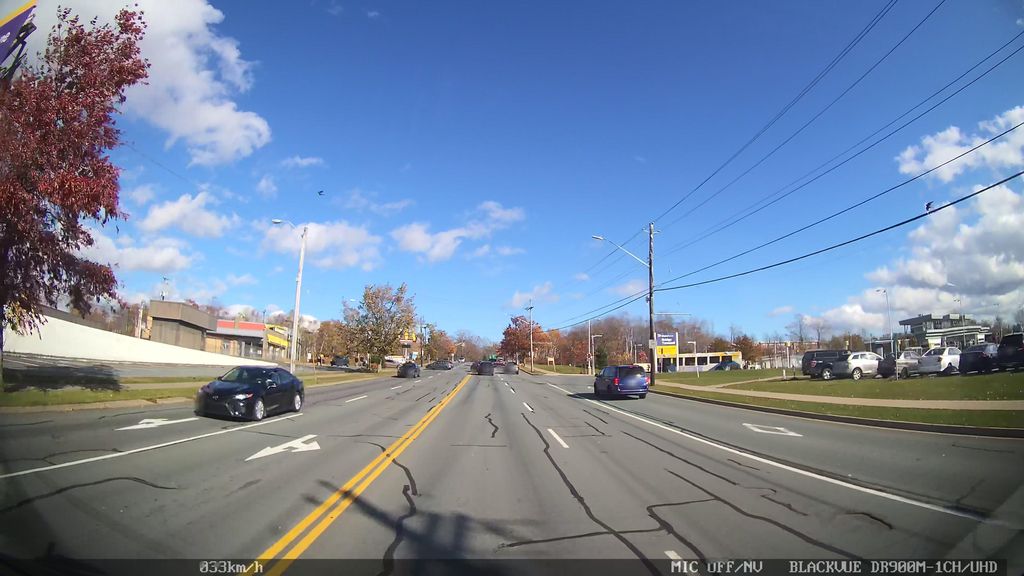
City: halifax